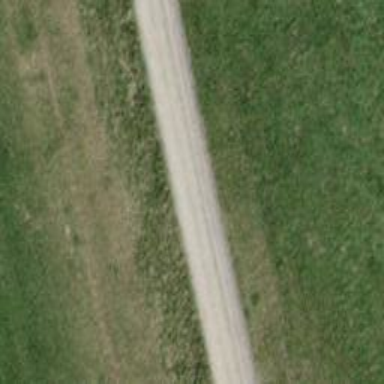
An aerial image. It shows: Gravel track with grade2 tracktype.